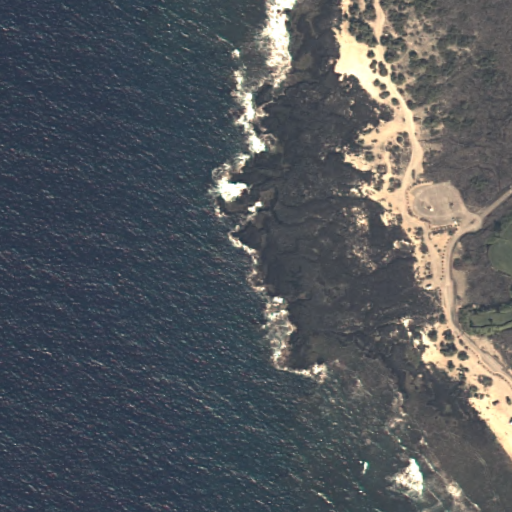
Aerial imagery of cape in Hawaii named Puhili Point containing only unknown